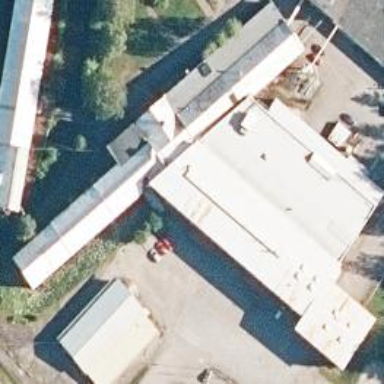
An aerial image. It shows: Industrial building.